Chest X-ray:
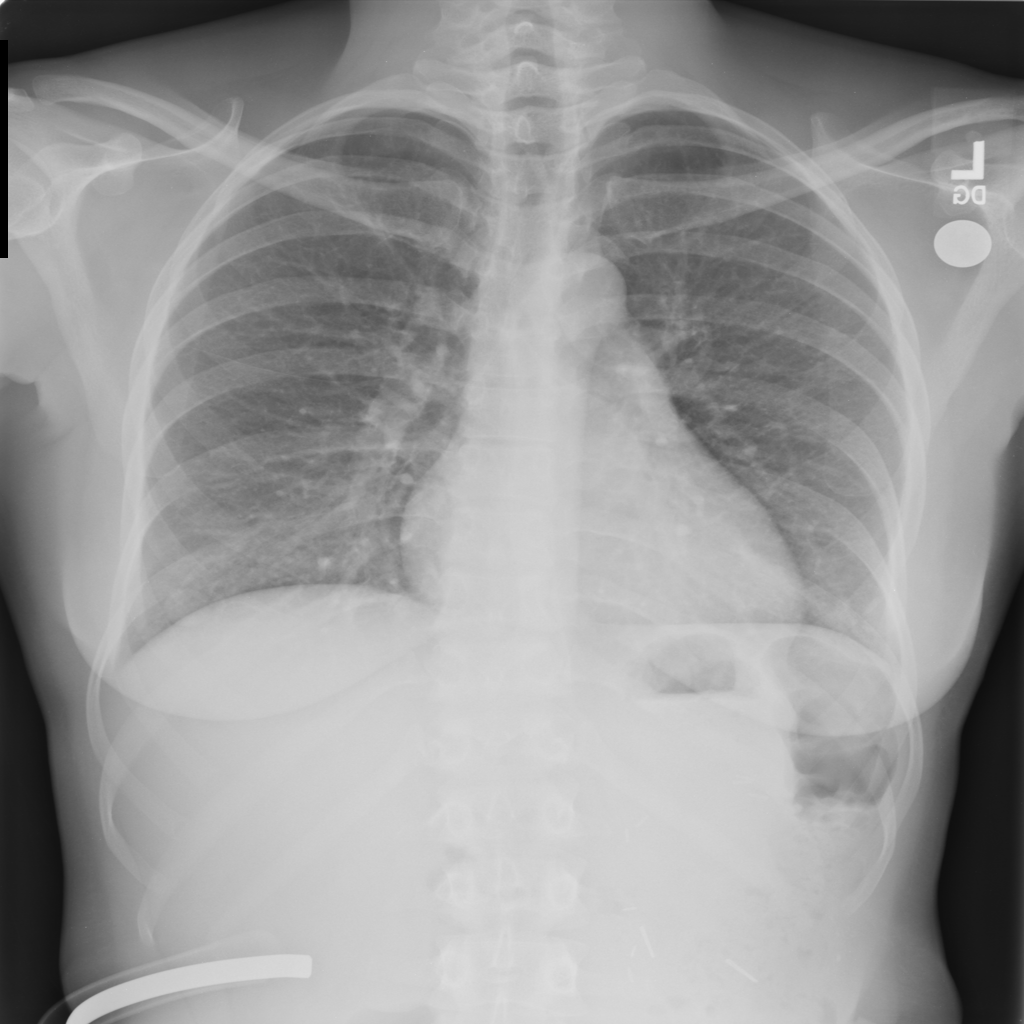
No abnormal finding: yes